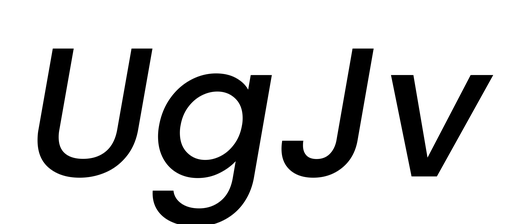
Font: Poppins-MediumItalic